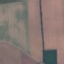
Label: AnnualCrop